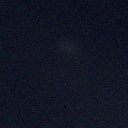
Screen state: off